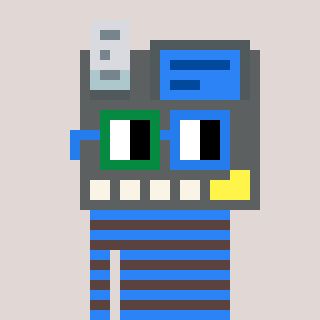
a pixel art character with square green and blue glasses, a cash register-shaped head and a darkbrown-colored body on a warm background